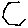
Label: hexagon